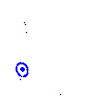
Particle: proton